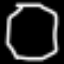
Label: octagon